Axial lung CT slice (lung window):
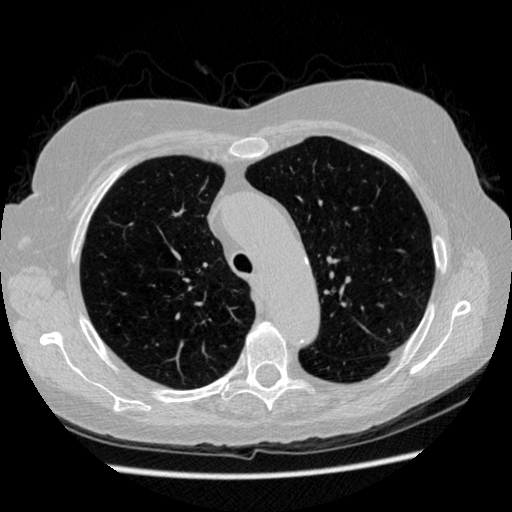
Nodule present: no